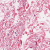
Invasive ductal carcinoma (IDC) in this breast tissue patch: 0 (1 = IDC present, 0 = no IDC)